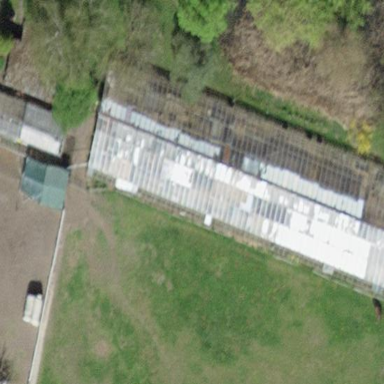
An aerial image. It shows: Greenhouse.